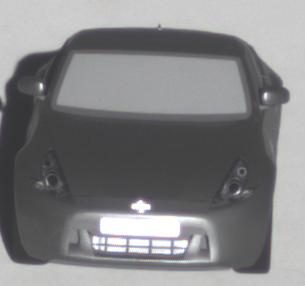
Make: Nissan
Model: 370Z Coupé
Detailed model: 370Z (Z34) Coupé
Model produced from: 2009/12
Model produced until: 2013/03
Doors: 3
Color: gray
Road condition: dry road
Daytime: sunrise or sunset
Contrast: high contrast